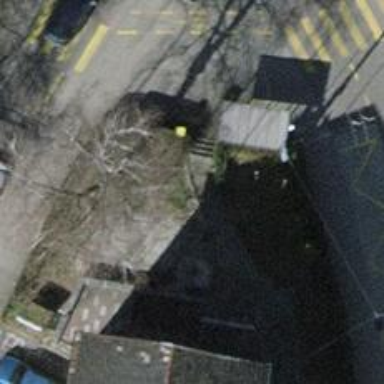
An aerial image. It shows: Post box.